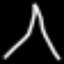
Label: The Eiffel Tower